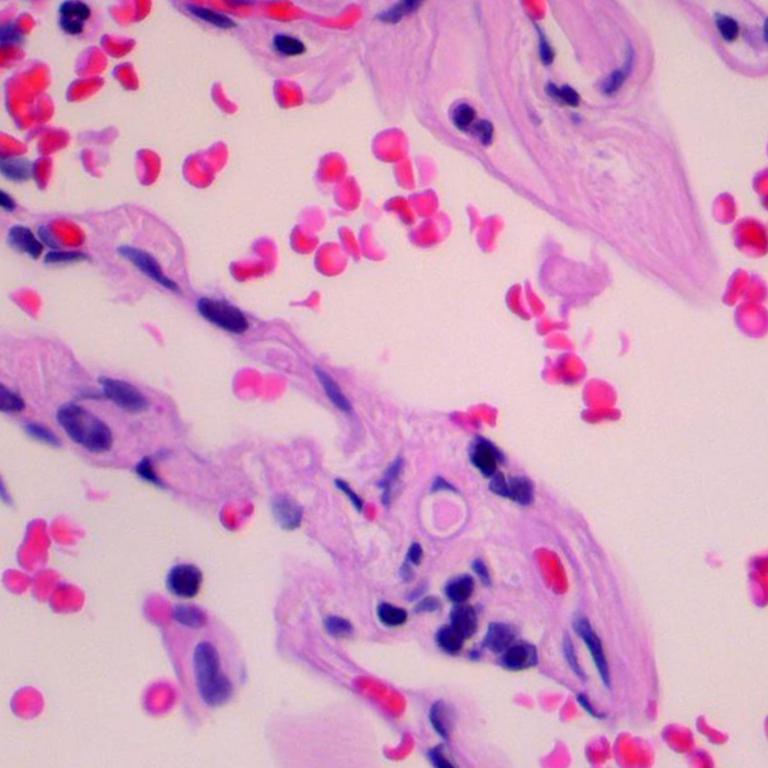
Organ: lung
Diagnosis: benign